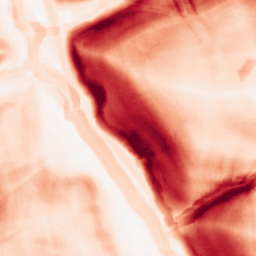
Category: morphological
Decomposition family: morphological_square
Decomposition parameters: operation: gradient
size: 10
Upsampling method: sinc_hamming
Upsampling parameters: scale: 2
kernel_size: 8
Upsampling scale: 2